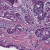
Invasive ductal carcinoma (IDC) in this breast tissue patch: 1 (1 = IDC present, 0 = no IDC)